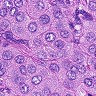
Metastatic tissue present: yes